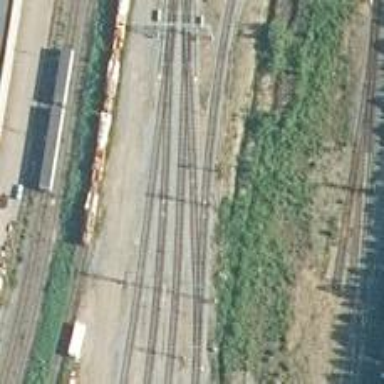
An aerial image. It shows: Railway signal.